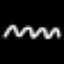
Label: squiggle